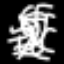
Label: squiggle